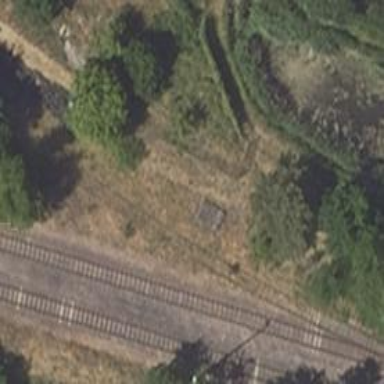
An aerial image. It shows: Railway spur service.